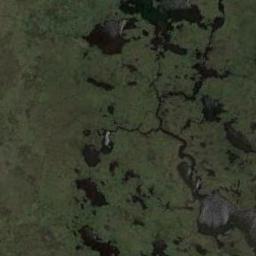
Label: wetland